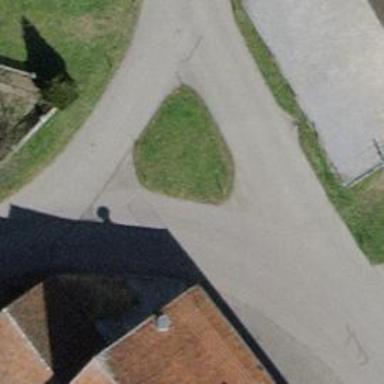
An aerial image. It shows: Residential road with asphalt surface.